Question: I have the following checkbox , and I want to enlarge the checkbox by changing its height since its too small in mobile devices , I have tried the following but it didn't work in jQuery mobile 1.4.0 , please any help would be greatly appreciated ..
Html
'''
<div class="ui-grid-a ui-field-contain" >
<div class="ui-block-a" style="width:80% !important;padding-right:29px !important;">
<font id="MobileNum_Label" size="5px" color="#002a4a" style="text- align:right;float:right;font-weight:normal;white-space: normal;" > Check To Enable Daily Messages </font>
</div>
<div class="ui-block-b" style="text-align:right;float:right;right: 0;margin-right: 0 !important;width:20% !important;">
<fieldset data-role="controlgroup" class="customCheckBox" data-iconpos="right" style="padding-top:7px;" >
<input type="checkbox" name="CheckB" id="CheckB" data-iconpos="notext" />
<label for="CheckB" data-inline="true"></label>
</fieldset>
</div>
</div>
'''
CSS :
'''
.customCheckBox{
text-align:right;
float:right;
width:68px;
}
input[type="checkbox"] {
display: none;
}
.ui-checkbox input{height:180px;}
'''

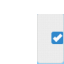
Answer: > Here is a <URL>
The CSS sizes the label around the checkbox to 128 px;
then the checkbox itself is sized to 64 x 128
then it is centered within its container via negative margins
finally the check icon itself is sized.
You can play with the values to get the desired output...
'''
.ui-controlgroup-controls .ui-btn-icon-notext{
height:128px;
}
.ui-btn.ui-checkbox-off:after, .ui-btn.ui-checkbox-on:after, .ui-btn.ui-radio-off:after, .ui-btn.ui-radio-on:after{
width: 64px;
height: 128px;
}
.ui-btn.ui-checkbox-off:after, .ui-btn.ui-checkbox-on:after, .ui-btn.ui-radio-off:after, .ui-btn.ui-radio-on:after{
margin-top: -64px;
margin-left: -32px;
}
.ui-icon-check:after, html .ui-btn.ui-checkbox-on.ui-checkbox-on:after{
background-size:42px 42px; /* size of check icon */
}
'''